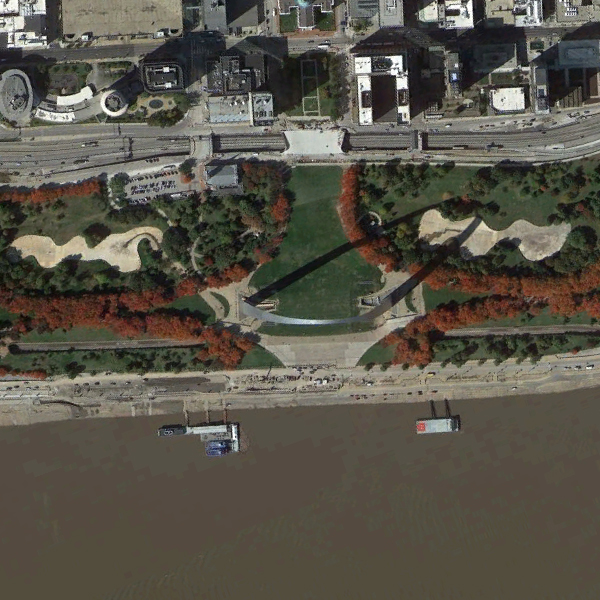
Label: Square